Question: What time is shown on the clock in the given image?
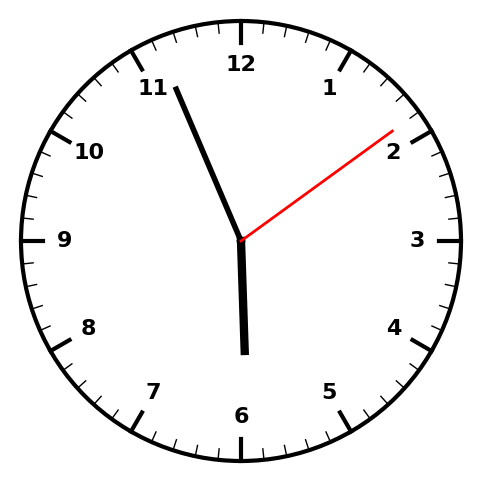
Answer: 05:56:09